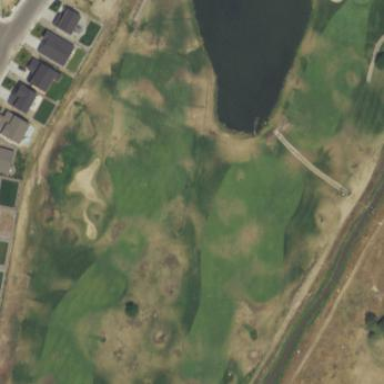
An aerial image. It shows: Scenic golf fairway.